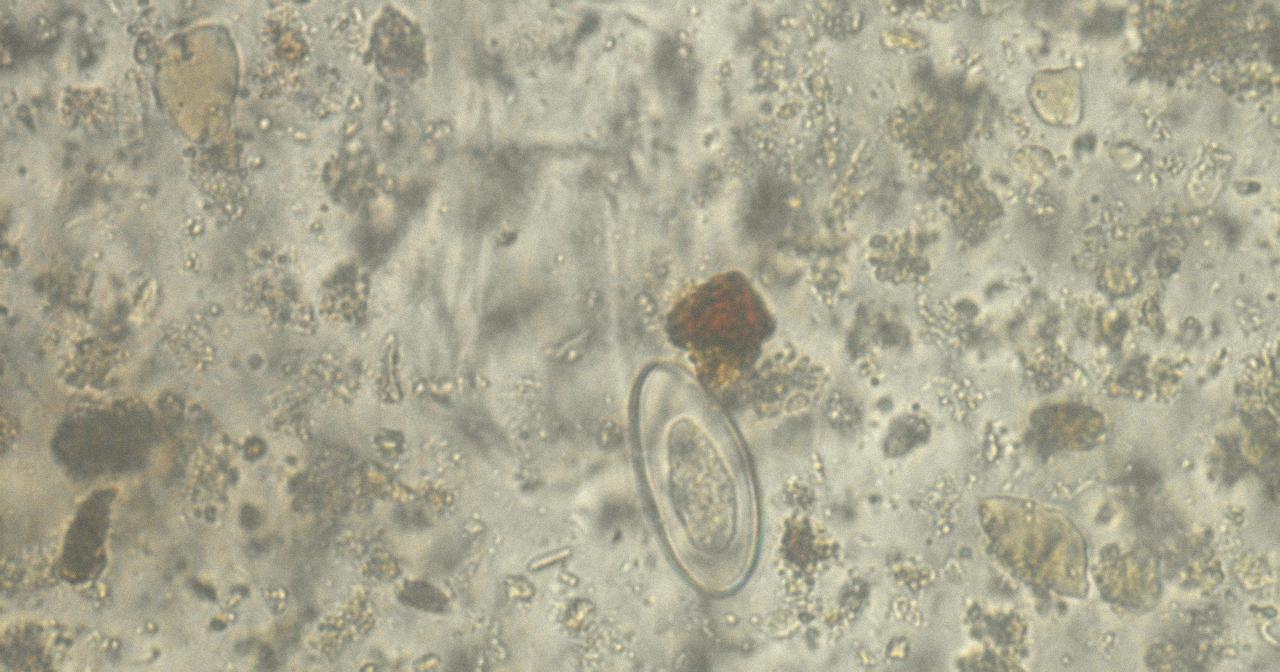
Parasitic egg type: Enterobius vermicularis